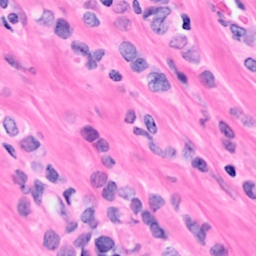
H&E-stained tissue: Breast